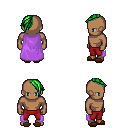
a pixel art fantasy rpg character, male body template, human, dark skin, lavender cape, red pants, green long mohawk hairstyle, brown slippers, four views (front, back, left, right), 2x2 character sprite sheet, small pixel art, hard edges, no anti-aliasing